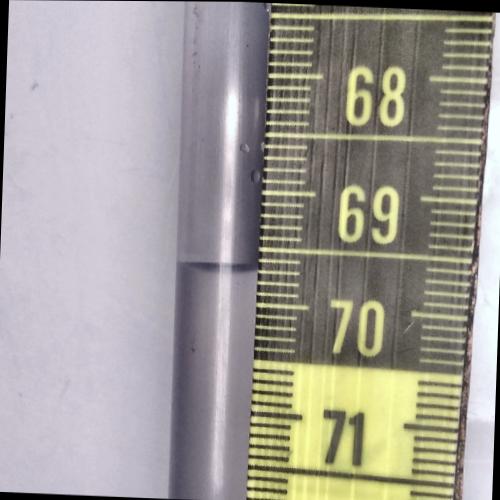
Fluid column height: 69.7 cm